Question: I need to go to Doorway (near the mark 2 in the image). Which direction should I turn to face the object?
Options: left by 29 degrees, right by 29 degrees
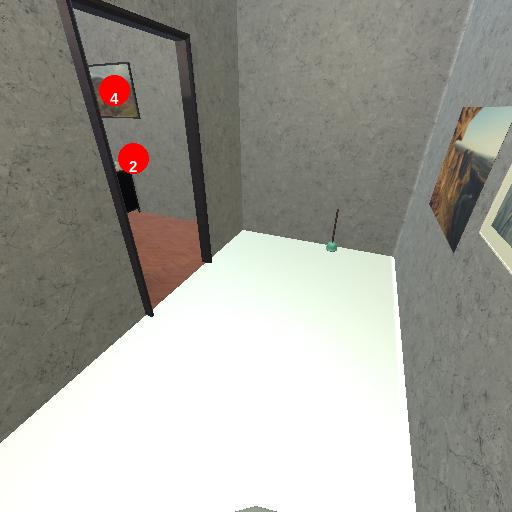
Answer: left by 29 degrees